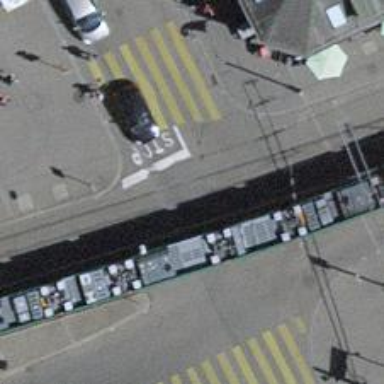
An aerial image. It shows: Tram level crossing on the railway.